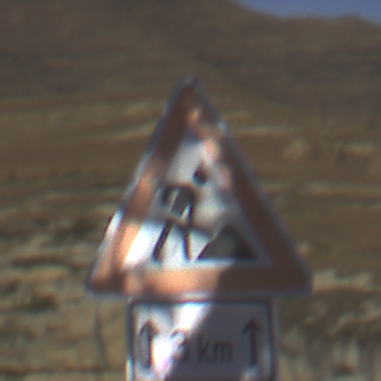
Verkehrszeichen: Arbeitsstelle
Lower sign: LaengeEinerStrecke2
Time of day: Midday
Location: Outdoor (Nature)
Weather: Clear
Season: NotSpecified
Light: Natural